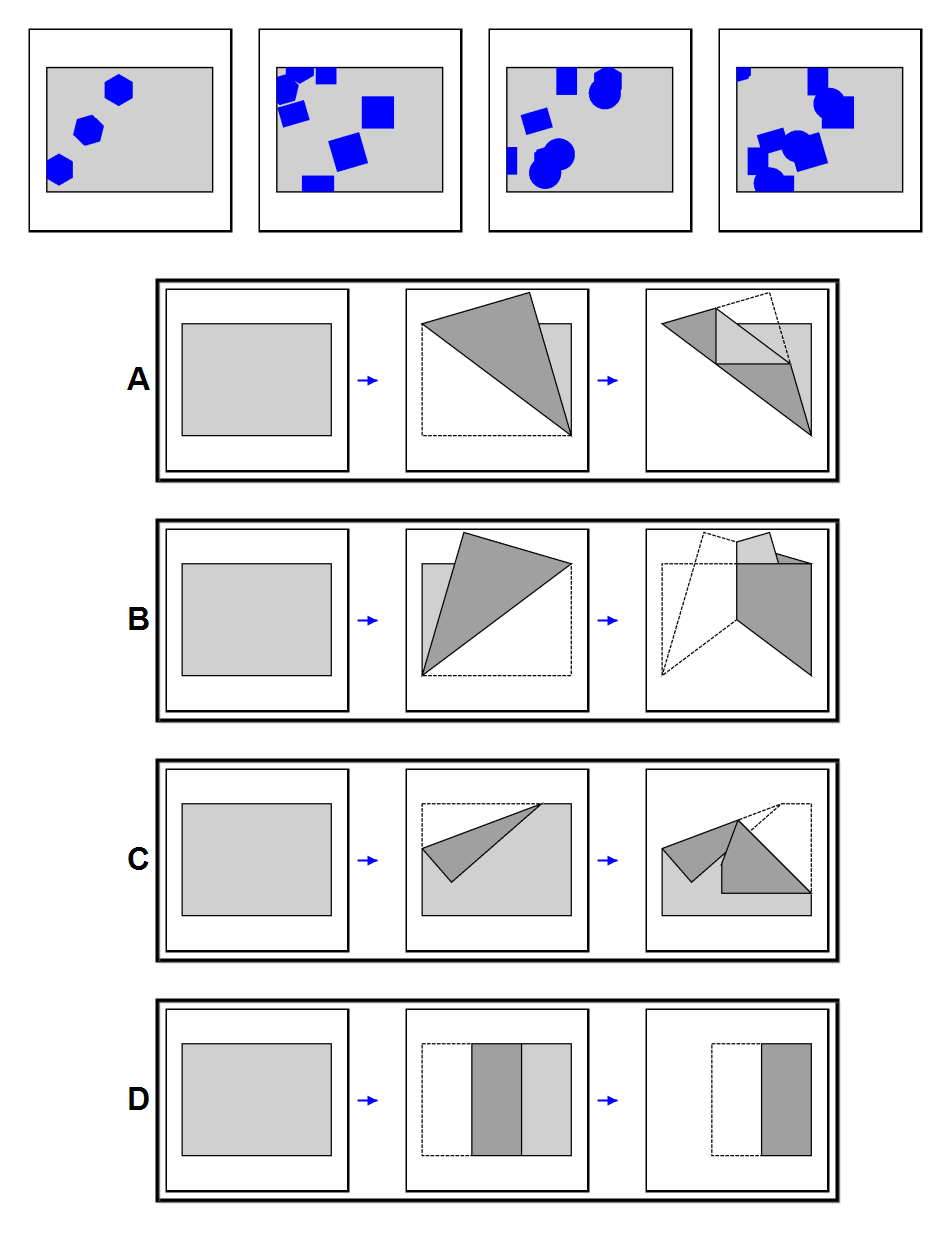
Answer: A